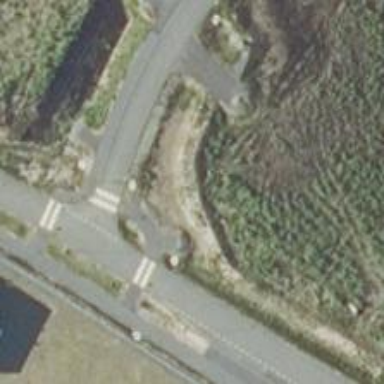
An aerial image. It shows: Cycleway.